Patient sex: M
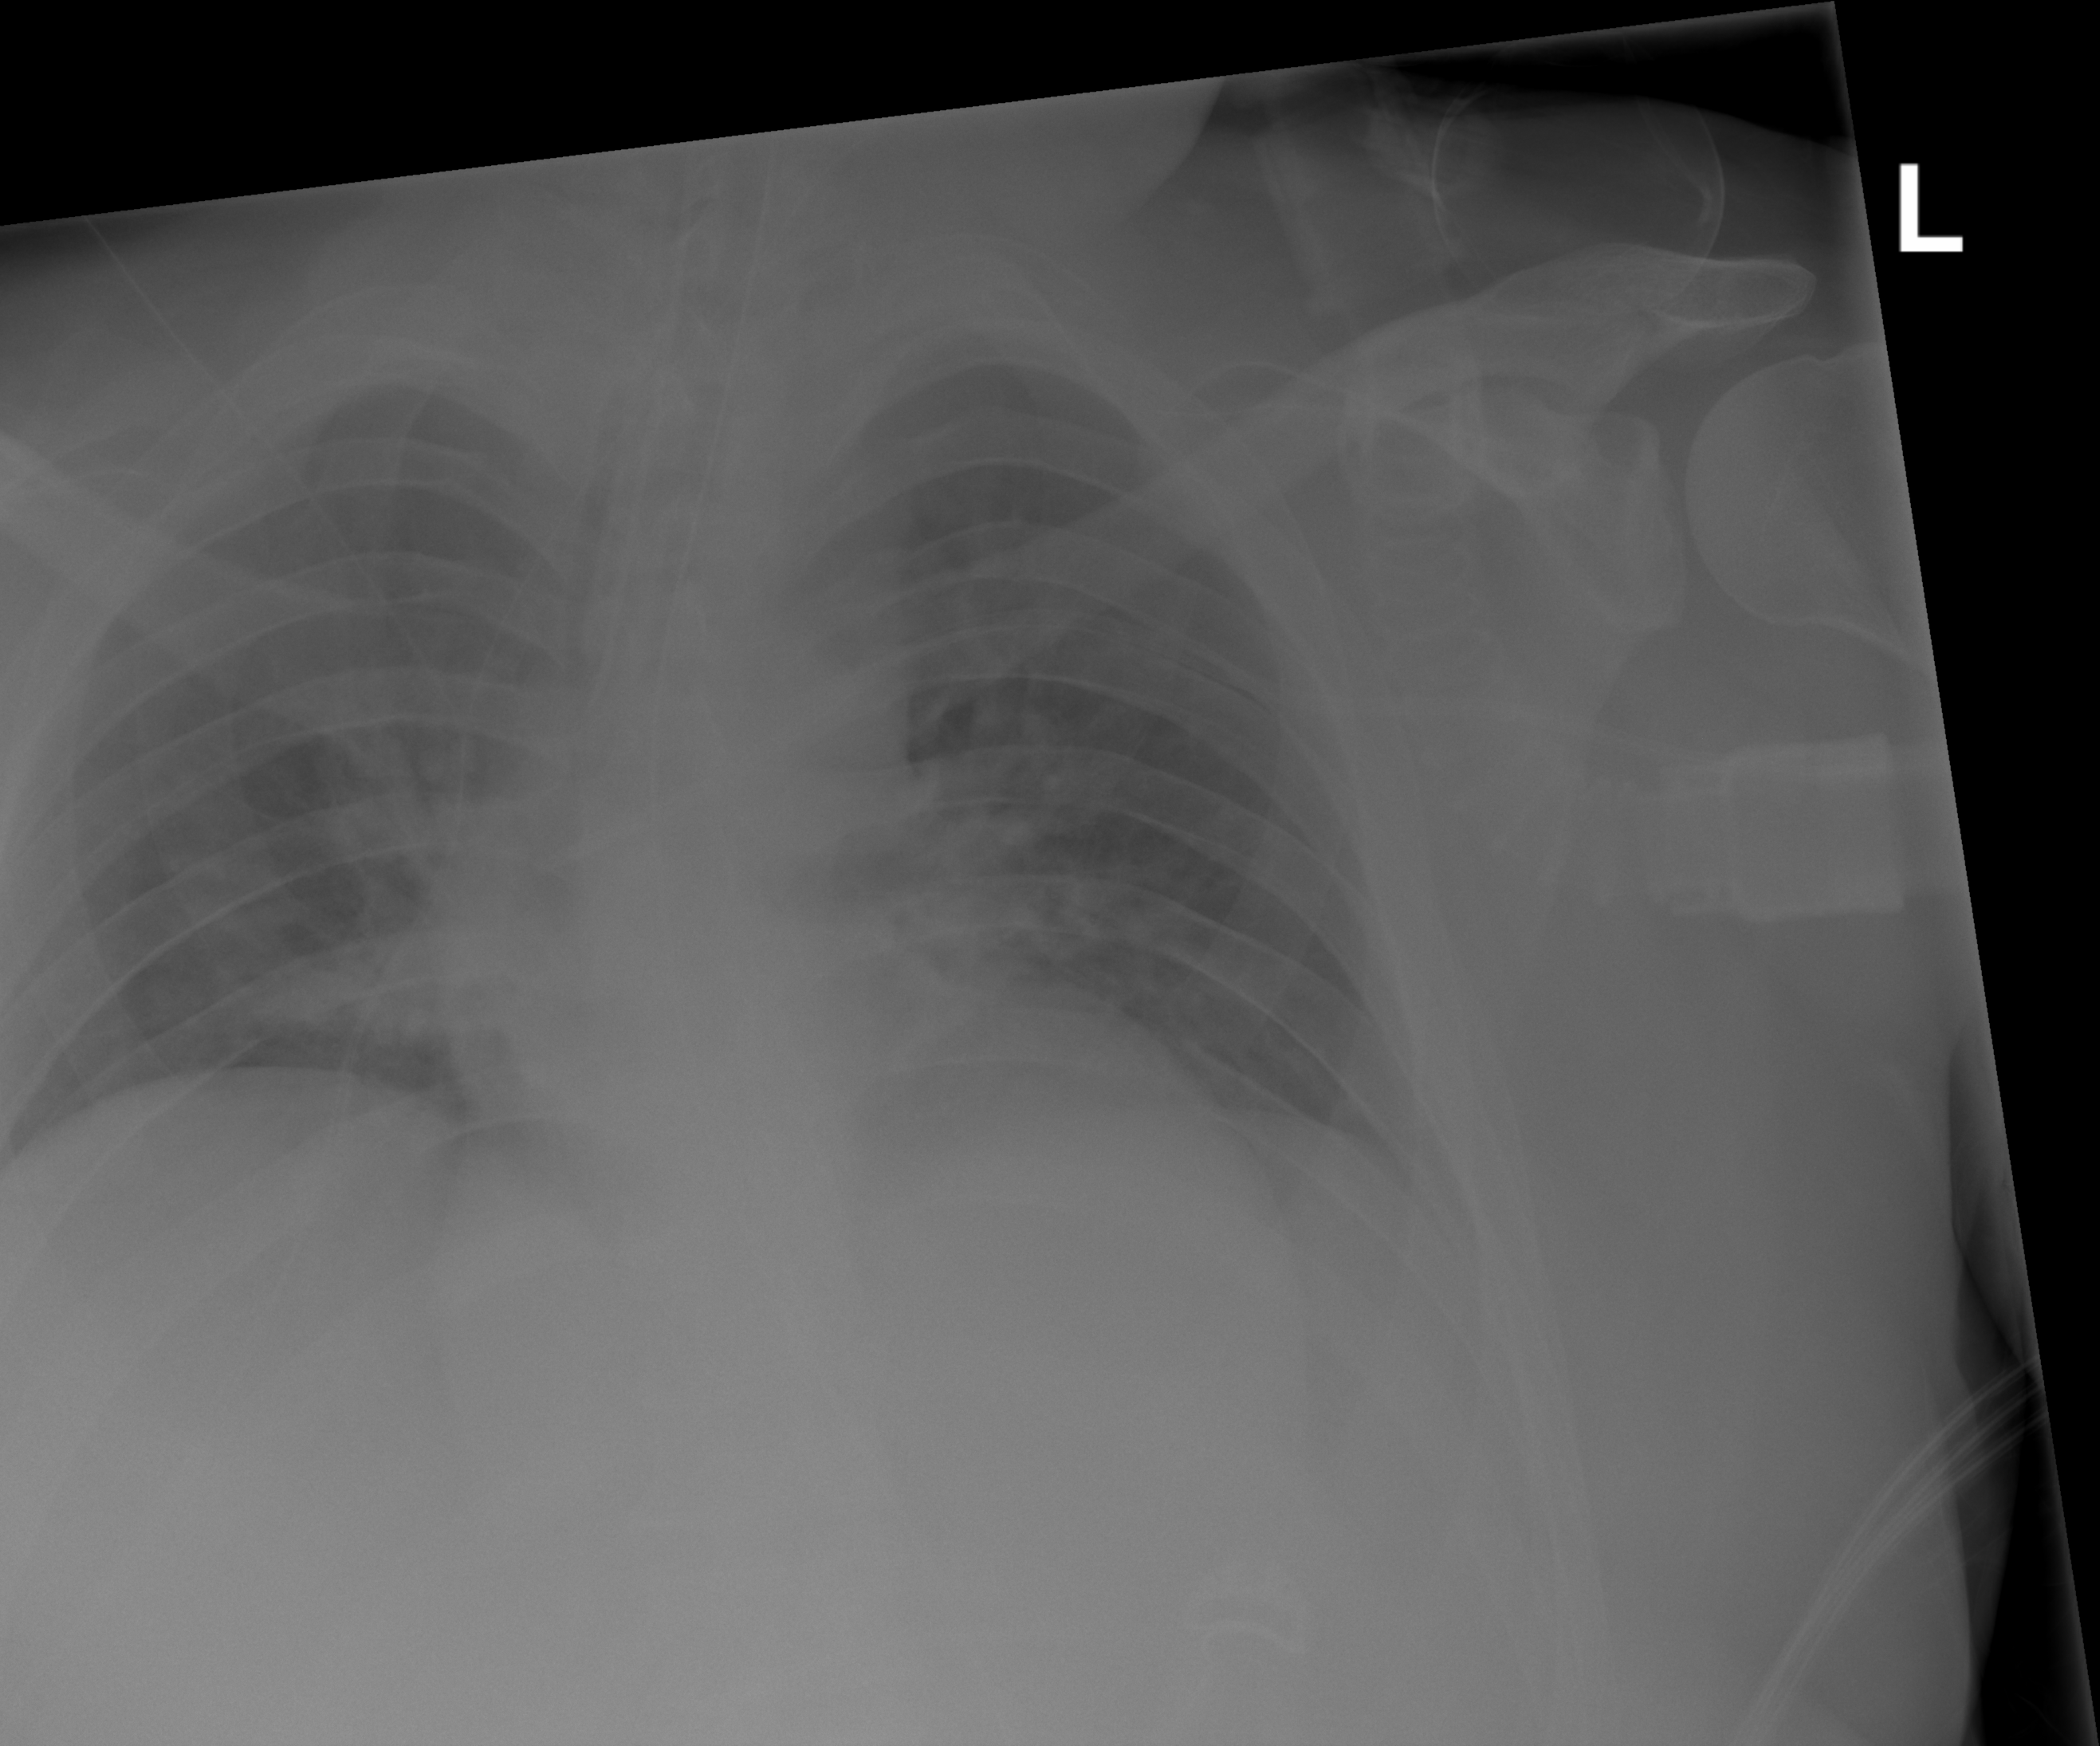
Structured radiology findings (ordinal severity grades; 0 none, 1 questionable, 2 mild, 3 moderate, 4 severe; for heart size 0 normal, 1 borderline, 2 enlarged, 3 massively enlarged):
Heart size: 2
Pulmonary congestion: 1
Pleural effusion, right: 0
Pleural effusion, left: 0
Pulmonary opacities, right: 2
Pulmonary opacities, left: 0
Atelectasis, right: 0
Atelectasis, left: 0